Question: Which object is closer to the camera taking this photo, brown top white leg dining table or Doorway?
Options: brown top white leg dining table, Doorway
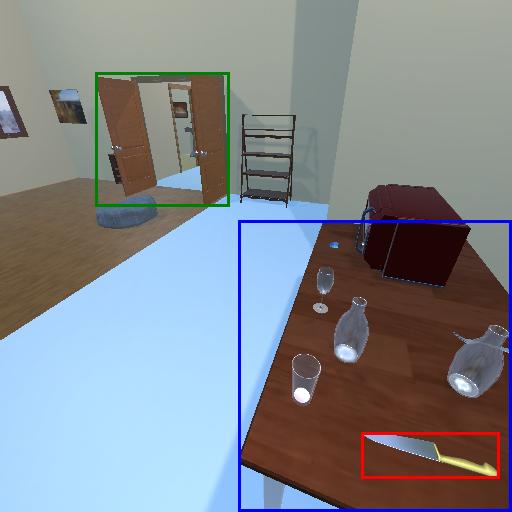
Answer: brown top white leg dining table